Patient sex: M
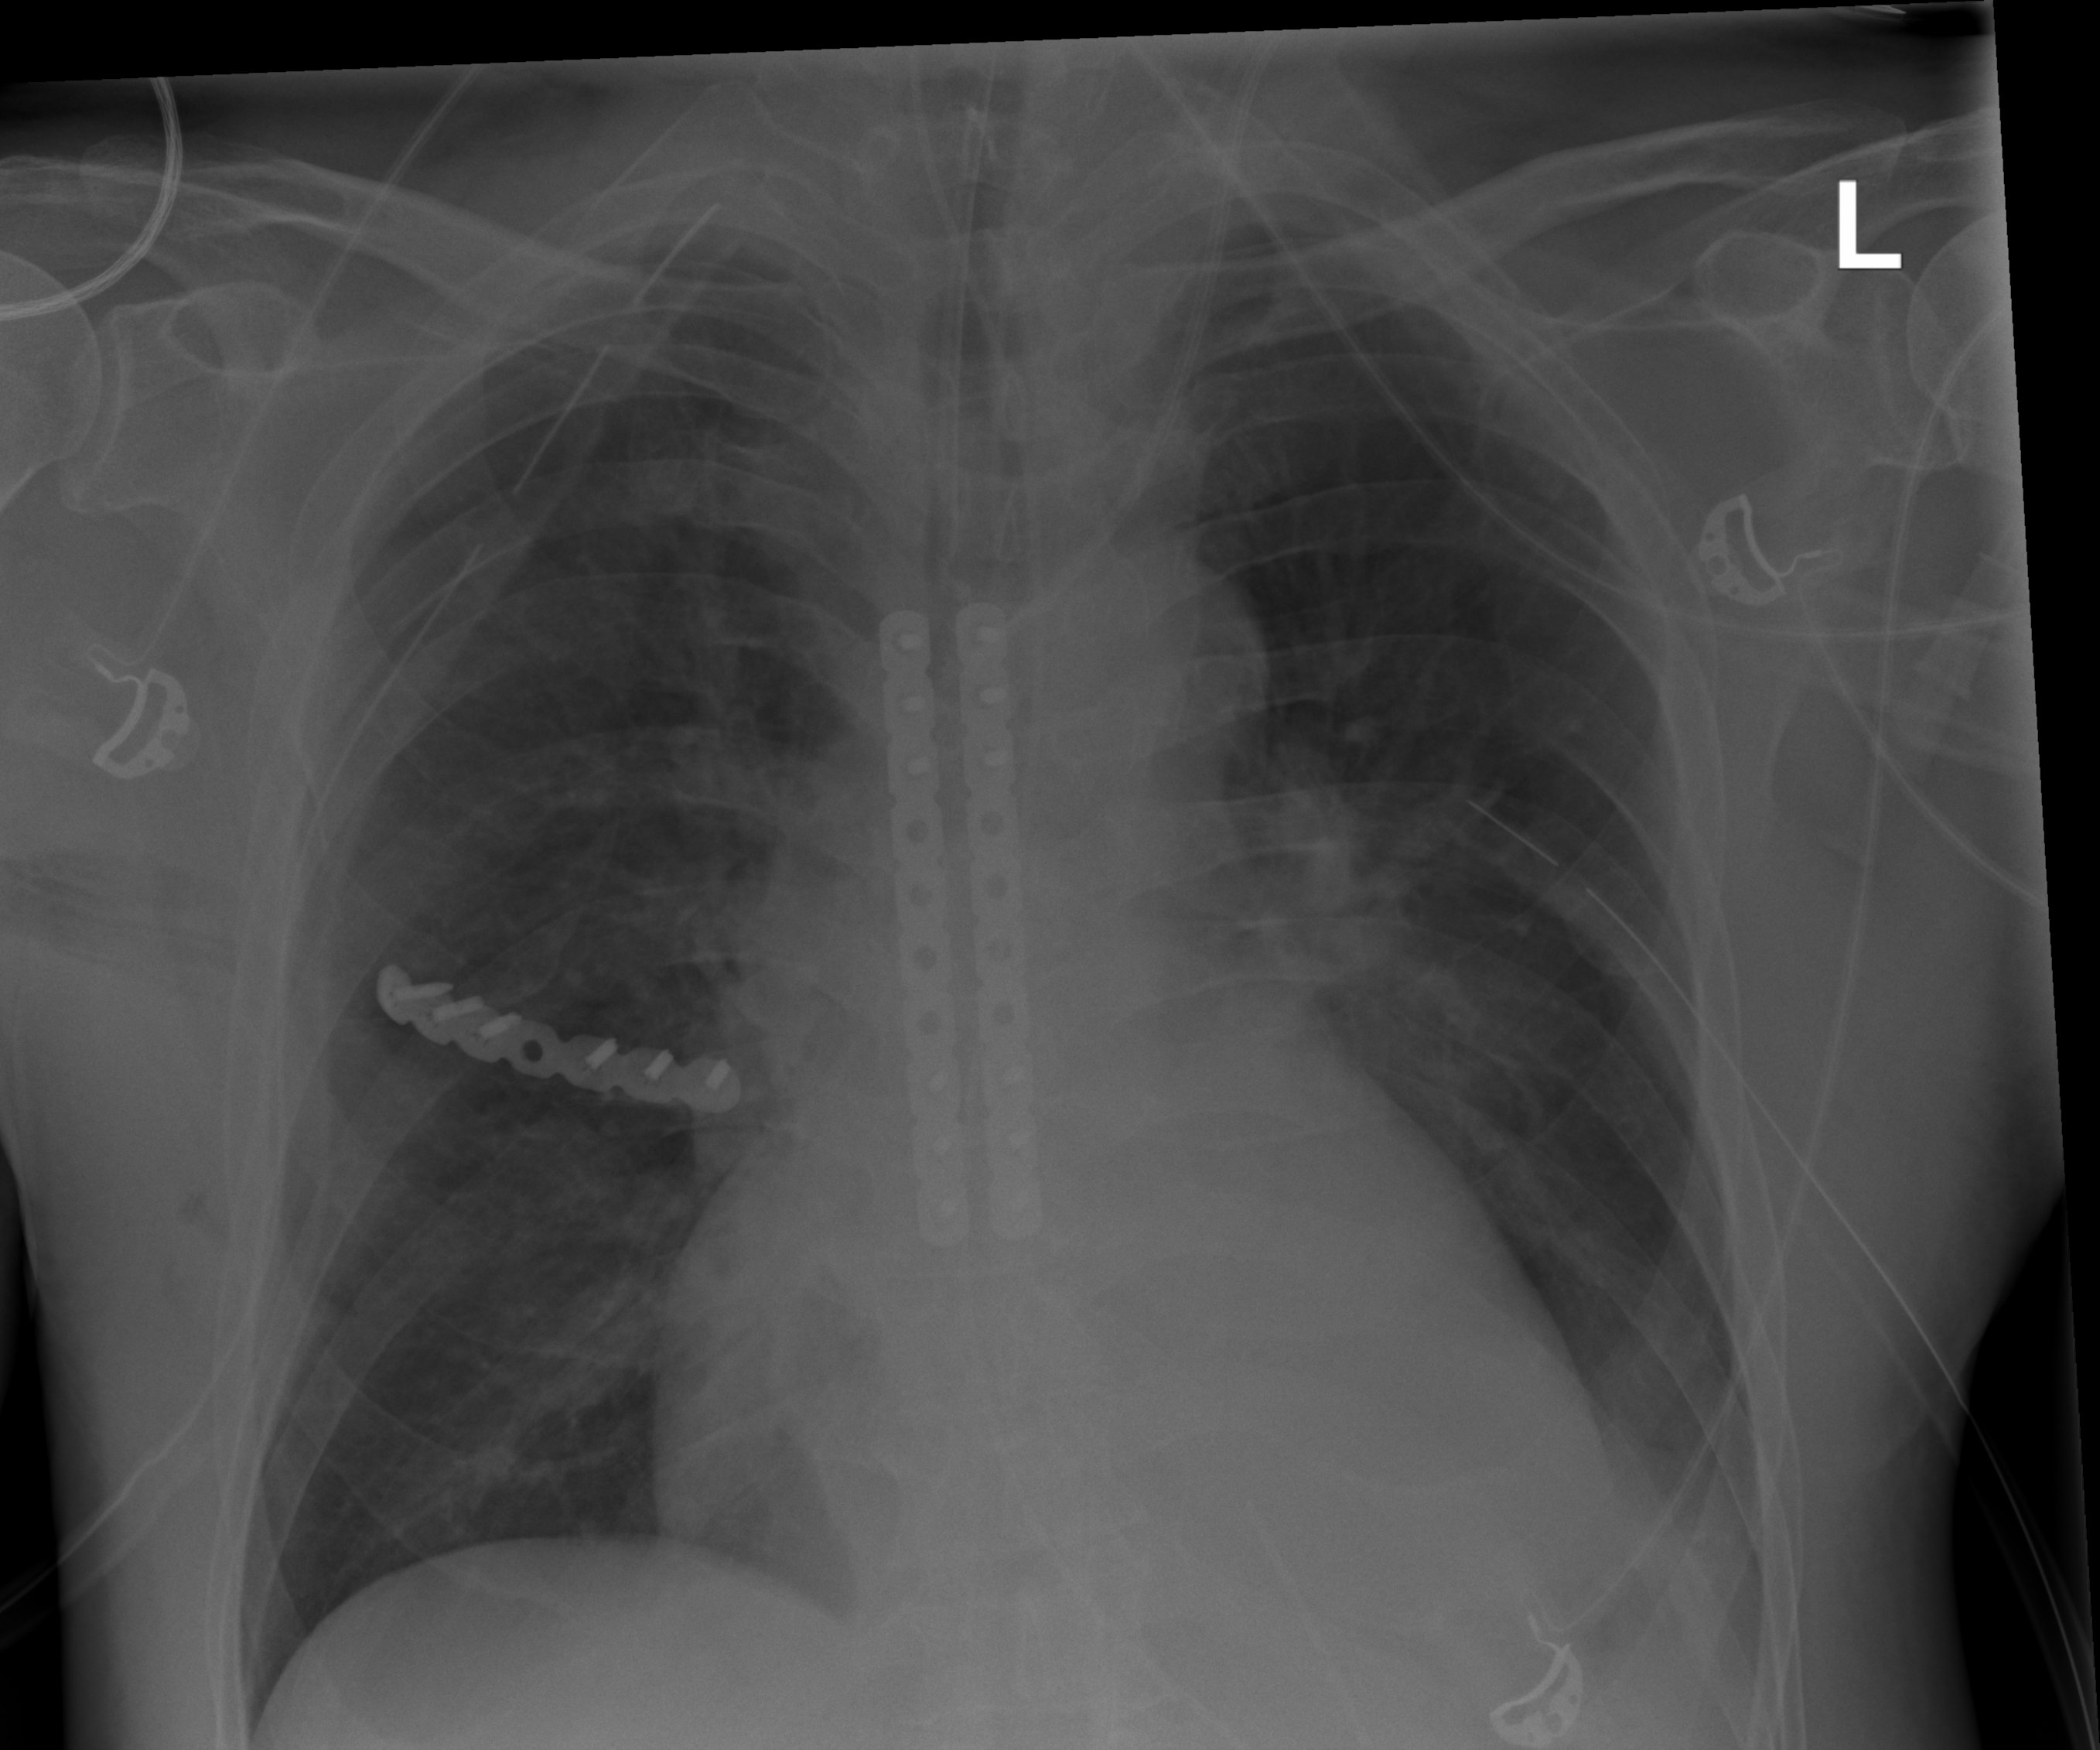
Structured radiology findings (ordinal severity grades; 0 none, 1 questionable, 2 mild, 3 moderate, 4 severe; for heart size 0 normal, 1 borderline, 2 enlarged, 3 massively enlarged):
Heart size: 2
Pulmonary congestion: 2
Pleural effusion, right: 0
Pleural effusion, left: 2
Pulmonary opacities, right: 2
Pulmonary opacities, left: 2
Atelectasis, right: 2
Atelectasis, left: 2